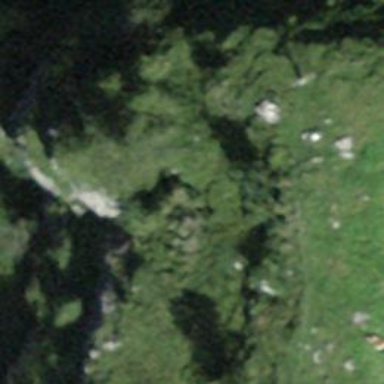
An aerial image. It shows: Cliff in nature.